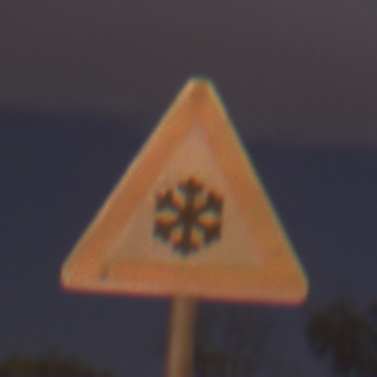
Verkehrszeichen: SchneeOderEisglaette
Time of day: Night
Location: Outdoor (Suburban)
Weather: PartlyCloudy
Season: NotSpecified
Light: Artificial